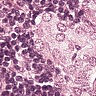
Metastatic tissue present: yes